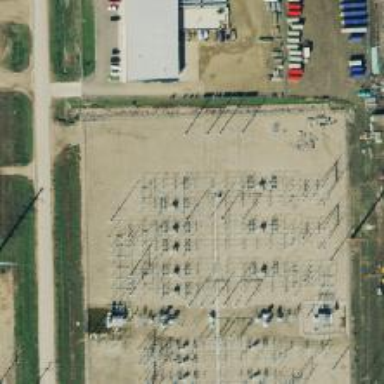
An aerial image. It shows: Switch used for power control.